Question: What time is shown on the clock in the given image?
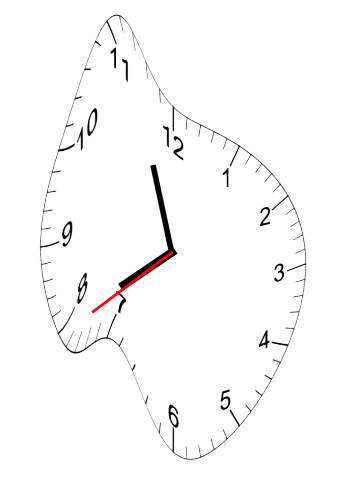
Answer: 07:56:39